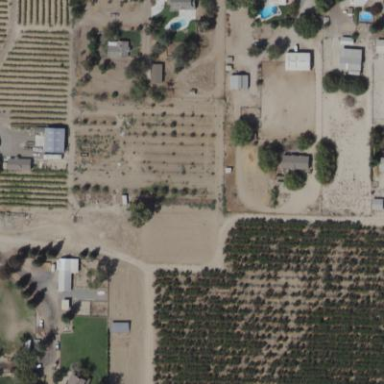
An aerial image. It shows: Orchard filled with nectarine trees.